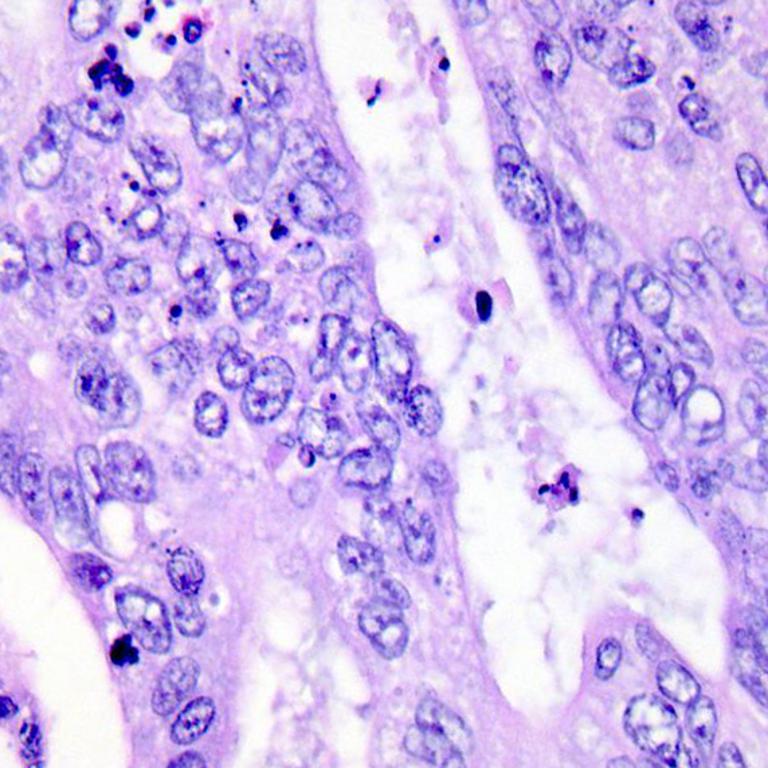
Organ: colon
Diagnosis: adenocarcinomas